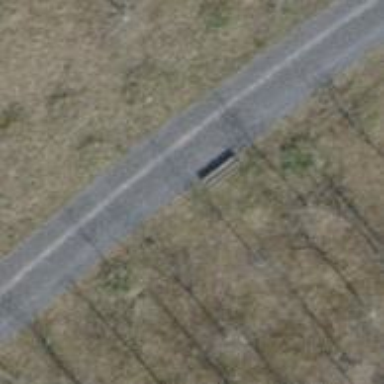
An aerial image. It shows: Bench.